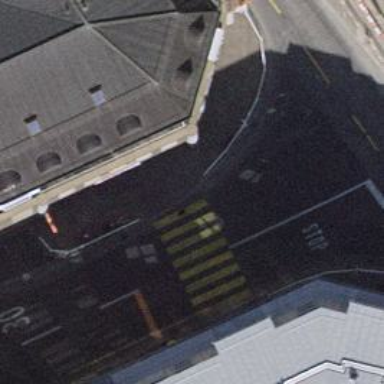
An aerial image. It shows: Sidewalk with paving stones. It is covered with arcade.